Question: I need to create invoice query and print all of them in A6 format (this is why I gave style='height:128mm;' to div. And yes I try to change that style settings still no progress) in one javascript print dialog. I am creating this from code behind
'''
for (int i = 0; i < count; i++)
{
// Create invoice query
Literal lt = new Literal();
lt.Text = "<div style='height:128mm;'><hr><table> ";
lt.Text += "<tbody><tr style='font-size:small;'><td><b>Islem Tarihi</b></td><td>:</td><td>" + "01.07.2015" + "</td></tr>"
lt.Text += "<tr style='font-size:small;'><td><b>Fatura Turu</b></td><td>:</td><td>" + "TELEKOM" + "</td></tr>";
lt.Text += "<tr style='font-size:small;'><td><b>Kurum</b></td><td>:</td><td>" + "TURKCELL" + "</td>"
lt.Text += "<tr style='font-size:small;'><td><b>Fatura No</b></td><td>:</td><td>" + "<PHONE>" + "</td></tr>";
lt.Text += "<tr style='font-size:small;'><td><b>Banka Referans No</b></td><td>:</td><td>" + "ASDADSASD^12" + "</td></tr>";
lt.Text += "<tr style='font-size:small;'><td><b>Tesisat No</b></td><td>:</td><td>" + "<PHONE>" + "</td></tr>";
lt.Text += "<tr style='font-size:small;'><td><b>Musteri Adi</b></td><td>:</td><td>" + "Egemen ulucay" + "</td></tr>";
lt.Text += "<tr style='font-size:small;'><td><b>Son Odeme Tarihi</b></td><td>:</td><td>" + "10.07.2015" + "</td></tr>";
lt.Text += "<tr style='font-size:small;'><td><b>Tutar</b></td><td>:</td><td>" + "50 TL" + " TL</td></tr>";
lt.Text += "<tr style='font-size:small;'><td><b>Hizmet Bedeli</b></td><td>:</td><td>" + "1 TL" + " TL</td></tr>";
lt.Text += "<tr style='font-size:small;'><td><b>Toplam Tutar</b></td><td>:</td><td>" + "51 TL" + " TL</td></tr></tbody></table>";
lt.Text += "<br><br><div style='text-align:center;'><span style='text-align:center; font-size:12px;'>" + "Vezne" + "</span>";
lt.Text += "<br><span style='text-align:center; font-size:12px;'>" + "<PHONE>" + "</span>";
lt.Text += "<br><span style='text-align:center; font-size:12px;'>V.D: " + "Mithatpasa" + " - " + "<PHONE>" + "</span>";
lt.Text += "<br><span style='text-align:center; font-size:12px;'>" + "Ankara" + "</span>";
lt.Text += "</div></div>";
Panel3.Controls.Add(lt);
}
'''
And here is my html panel3 in div
'''
<div id="dvPrintReceipts" hidden="hidden">
<asp:Panel runat="server" ID="Panel3"></asp:Panel>
</div>
'''
And my javascript code ;
'''
function PrintPanel() {
var panel = document.getElementById("dvPrintReceipts");
var printWindow = window.open('', '', 'height=400,width=800');
printWindow.document.write('<html><head><title>Kasa Raporu</title>');
printWindow.document.write('<link rel="stylesheet" href="assets/css/bootstrap.min.css" /></head><body >');
printWindow.document.write(panel.innerHTML);
printWindow.document.write('</body></html>');
printWindow.document.close();
setTimeout(function () {
printWindow.print();
}, 500);
return false;
};
'''
In this case our "count" was 2, but javascript dialog gave 3 page and only first page was in correct format. You can see second invoice's placement wrong and third page appeared unnecessarily.

And here is printWindow rendered HTML ;
'''
<html>
<head><title>Kasa Raporu</title>
<link rel="stylesheet" href="assets/css/bootstrap.min.css" />
</head>
<body>
<div id="bodyContent_Panel3">
<div style="height: 128mm;">
<hr>
<table>
<tbody>
<tr style="font-size: small;">
<td><b>Islem Tarihi</b></td>
<td>:</td>
<td>01.07.2015</td>
</tr>
<tr style="font-size: small;">
<td><b>Fatura Turu</b></td>
<td>:</td>
<td>TELEKOM</td>
</tr>
<tr style="font-size: small;">
<td><b>Kurum</b></td>
<td>:</td>
<td>TURKCELL</td>
</tr>
<tr style="font-size: small;">
<td><b>Fatura No</b></td>
<td>:</td>
<td><PHONE></td>
</tr>
<tr style="font-size: small;">
<td><b>Banka Referans No</b></td>
<td>:</td>
<td>ASDADSASD^12</td>
</tr>
<tr style="font-size: small;">
<td><b>Tesisat No</b></td>
<td>:</td>
<td><PHONE></td>
</tr>
<tr style="font-size: small;">
<td><b>Musteri Adi</b></td>
<td>:</td>
<td>Egemen ulucay</td>
</tr>
<tr style="font-size: small;">
<td><b>Son Odeme Tarihi</b></td>
<td>:</td>
<td>10.07.2015</td>
</tr>
<tr style="font-size: small;">
<td><b>Tutar</b></td>
<td>:</td>
<td>50 TL TL</td>
</tr>
<tr style="font-size: small;">
<td><b>Hizmet Bedeli</b></td>
<td>:</td>
<td>1 TL TL</td>
</tr>
<tr style="font-size: small;">
<td><b>Toplam Tutar</b></td>
<td>:</td>
<td>51 TL TL</td>
</tr>
</tbody>
</table>
<br>
<br>
<div style="text-align: center;"><span style="text-align: center; font-size: 12px;">Vezne</span><br>
<span style="text-align: center; font-size: 12px;"><PHONE></span><br>
<span style="text-align: center; font-size: 12px;">V.D: Mithatpasa - <PHONE></span><br>
<span style="text-align: center; font-size: 12px;">Ankara</span></div>
</div>
<div style="height: 128mm;">
<hr>
<table>
<tbody>
<tr style="font-size: small;">
<td><b>Islem Tarihi</b></td>
<td>:</td>
<td>01.07.2015</td>
</tr>
<tr style="font-size: small;">
<td><b>Fatura Turu</b></td>
<td>:</td>
<td>TELEKOM</td>
</tr>
<tr style="font-size: small;">
<td><b>Kurum</b></td>
<td>:</td>
<td>TURKCELL</td>
</tr>
<tr style="font-size: small;">
<td><b>Fatura No</b></td>
<td>:</td>
<td><PHONE></td>
</tr>
<tr style="font-size: small;">
<td><b>Banka Referans No</b></td>
<td>:</td>
<td>ASDADSASD^12</td>
</tr>
<tr style="font-size: small;">
<td><b>Tesisat No</b></td>
<td>:</td>
<td><PHONE></td>
</tr>
<tr style="font-size: small;">
<td><b>Musteri Adi</b></td>
<td>:</td>
<td>Egemen ulucay</td>
</tr>
<tr style="font-size: small;">
<td><b>Son Odeme Tarihi</b></td>
<td>:</td>
<td>10.07.2015</td>
</tr>
<tr style="font-size: small;">
<td><b>Tutar</b></td>
<td>:</td>
<td>50 TL TL</td>
</tr>
<tr style="font-size: small;">
<td><b>Hizmet Bedeli</b></td>
<td>:</td>
<td>1 TL TL</td>
</tr>
<tr style="font-size: small;">
<td><b>Toplam Tutar</b></td>
<td>:</td>
<td>51 TL TL</td>
</tr>
</tbody>
</table>
<br>
<br>
<div style="text-align: center;"><span style="text-align: center; font-size: 12px;">Vezne</span><br>
<span style="text-align: center; font-size: 12px;"><PHONE></span><br>
<span style="text-align: center; font-size: 12px;">V.D: Mithatpasa - <PHONE></span><br>
<span style="text-align: center; font-size: 12px;">Ankara</span></div>
</div>
</div>
</body>
</html>
'''
By the way its asp.net web forms project. What can I do to fix this ? Thank You
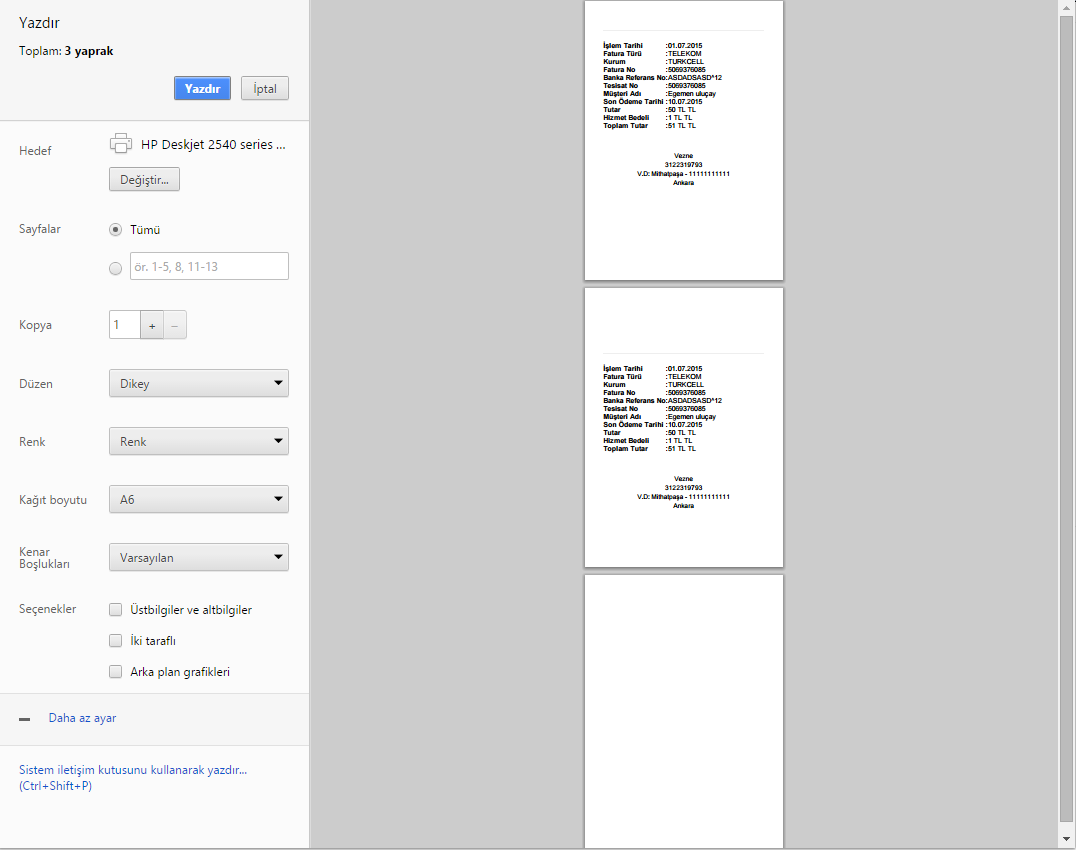
Answer: You can use <URL> css rule, so for all page except last
'''
<div style="page-break-after: always;">
<hr>
<table>
<tbody>
<tr style="font-size: small;">
<td><b>Islem Tarihi</b></td>
<td>:</td>
<td>01.07.2015</td>
</tr>
...
</tbody>
</table>
<br>
<br>
<div style="text-align: center;">
<span style="text-align: center; font-size: 12px;">Vezne</span>
<br>
<span style="text-align: center; font-size: 12px;"><PHONE></span>
<br>
<span style="text-align: center; font-size: 12px;">V.D: Mithatpasa - <PHONE></span>
<br>
<span style="text-align: center; font-size: 12px;">Ankara</span>
</div>
</div>
'''
and on last page simple 'div' without style
'''
<div>
<hr>
<table>
...
</table>
<br>
<br>
<div style="text-align: center;">
...
</div>
</div>
'''